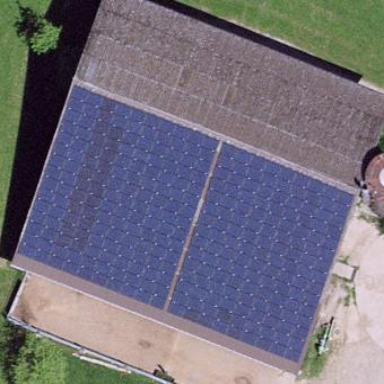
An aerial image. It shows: Solar photovoltaic generator installed on barn. The small installation produces electricity with solar photovoltaic panels.